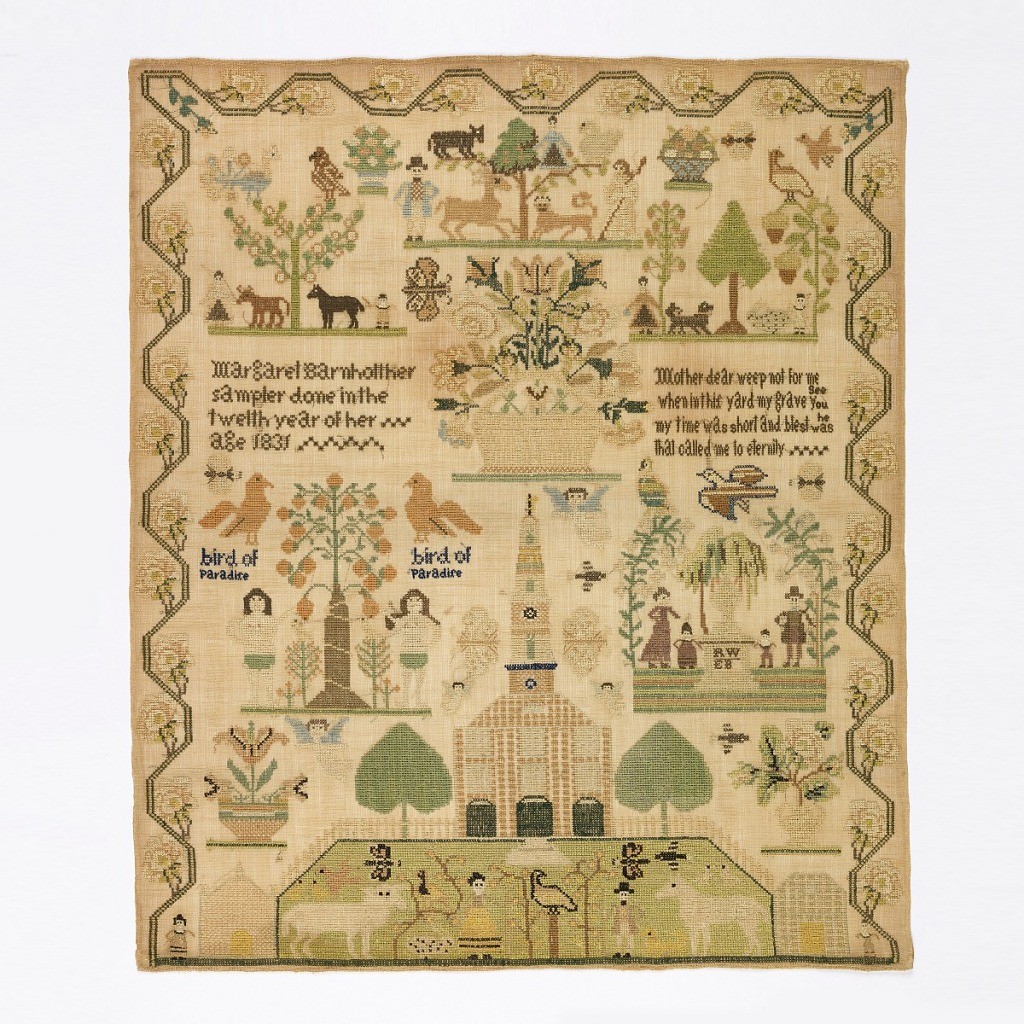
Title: Sampler
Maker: Margaret Barnholt, American
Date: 1831
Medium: cotton and silk embroidery on cotton foundation Technique: embroidered in cross and stem stitches on plain weave foundation Label: cotton embroidered with cotton and silk in cross and stem stitches
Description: A sampler with six scenes: a church with a garden, figures, animals, birds and butterflies in front; the garden of Eden with Adam and Eve; and a mourning scene with a weeping willow, and funerary urn, and four figures, two adults and two children. Three additional scenes show figures with animals and trees. With a rose vine border.
The verse reads:

Mother dear weep not for me
When to this yard my grave you see
my time was short and blest was he
that called me to eternity